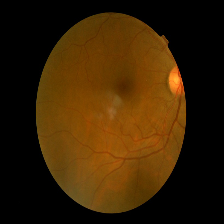
Diabetic retinopathy grade: Mild